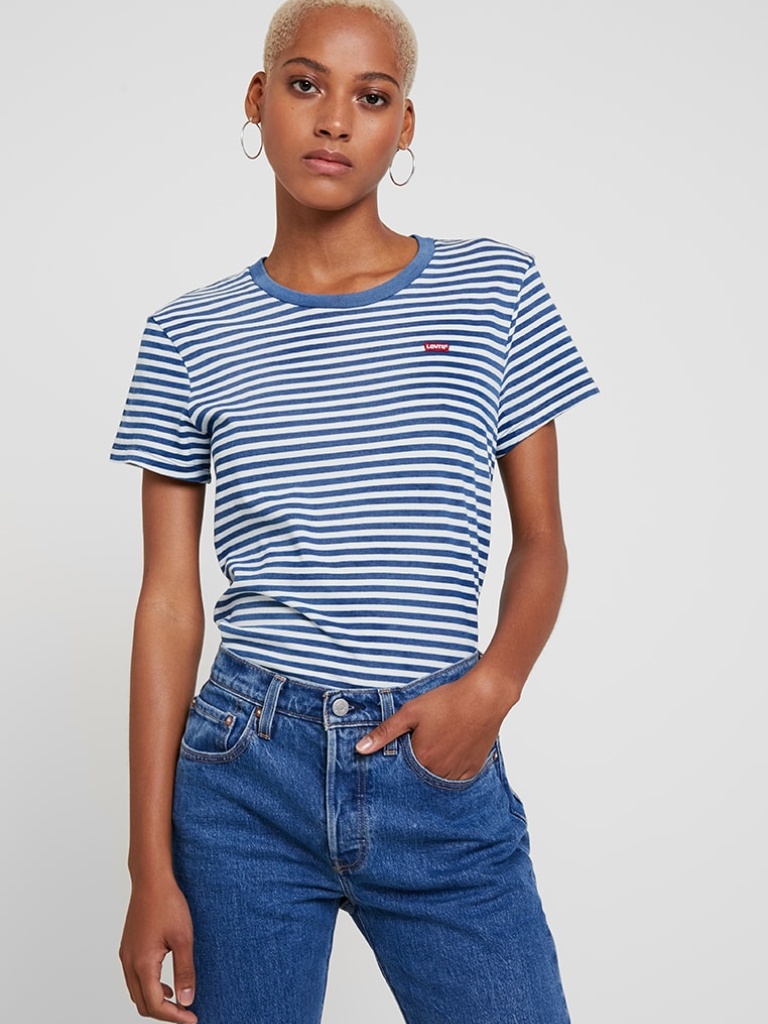
cotton tight short sleeve hip length Fully Tucked in crew t-shirt